Field crop: maize
Growth stage: 2
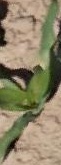
Species: maize